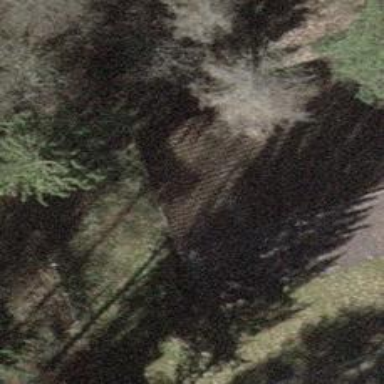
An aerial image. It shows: Shed.